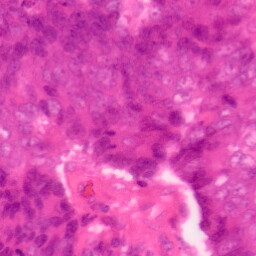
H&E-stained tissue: Colon